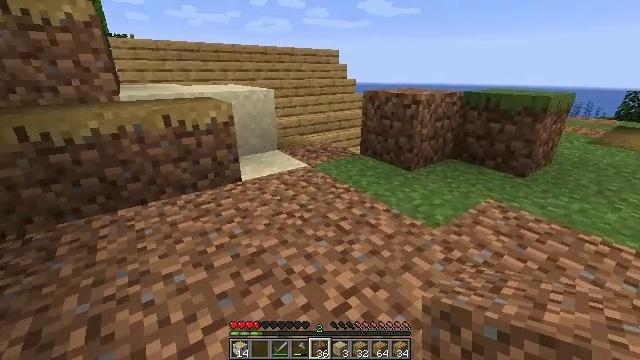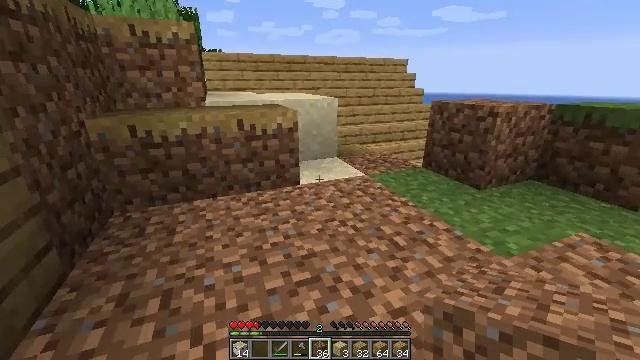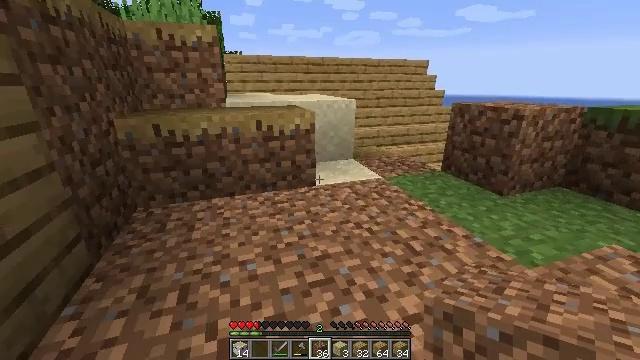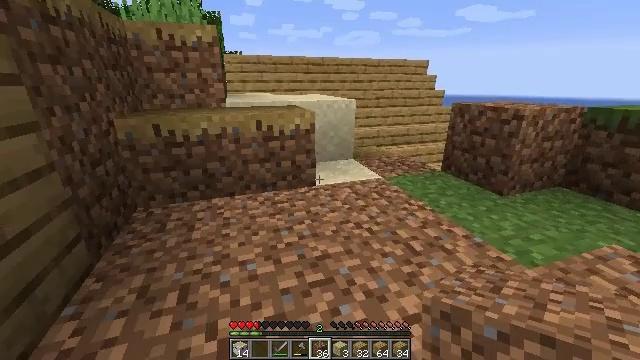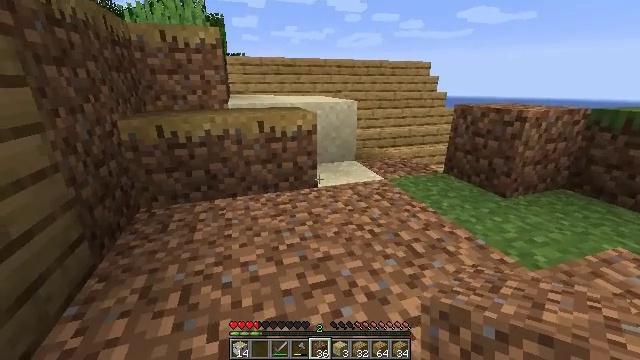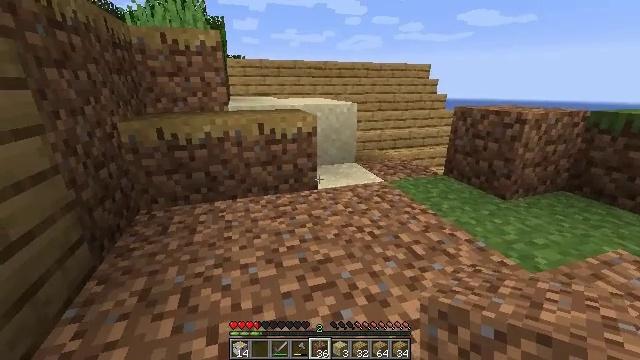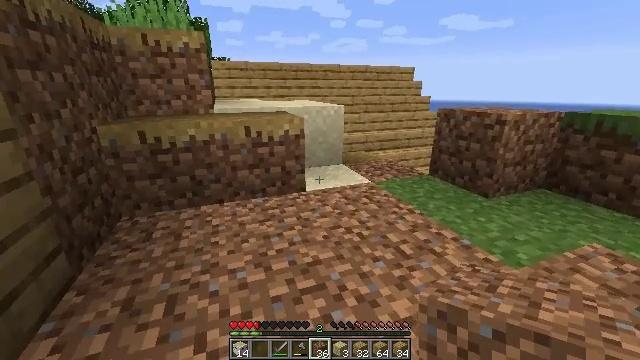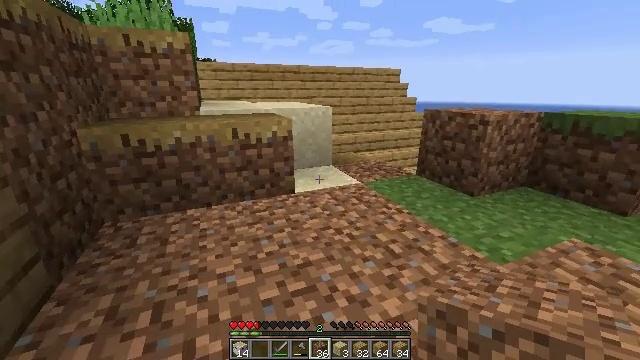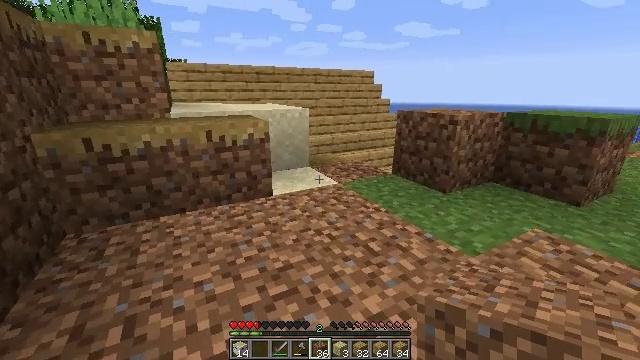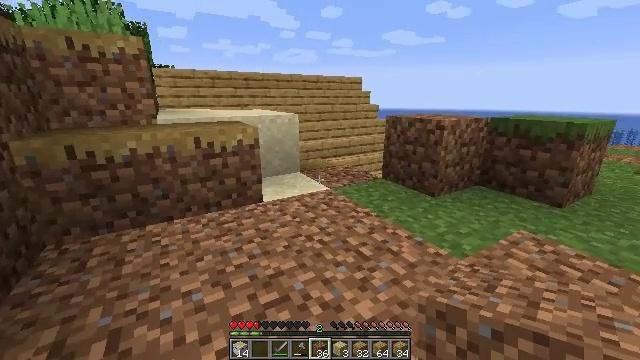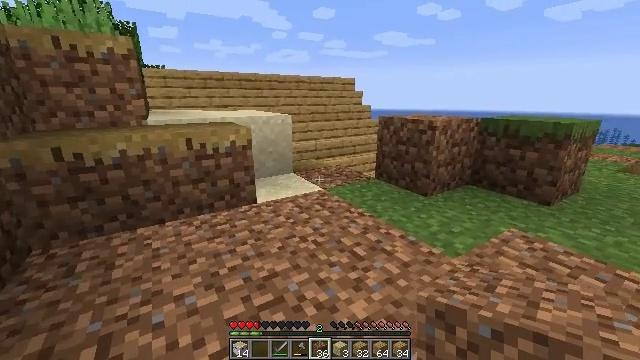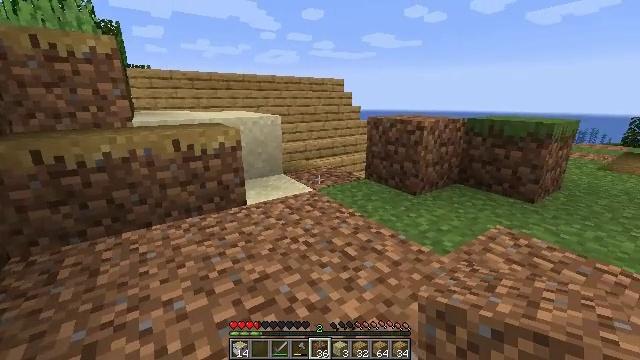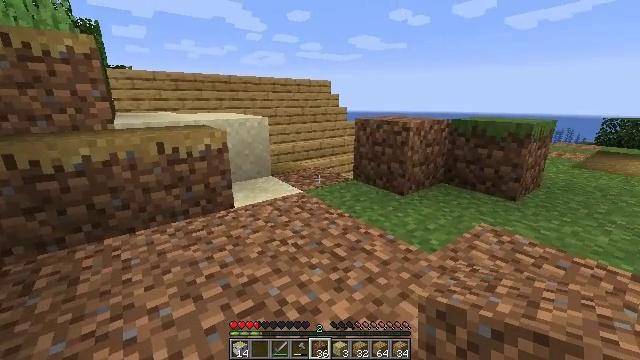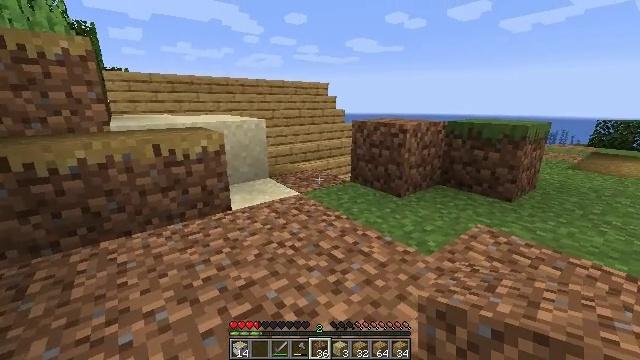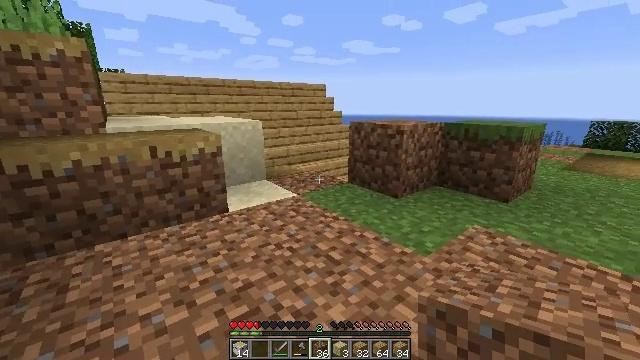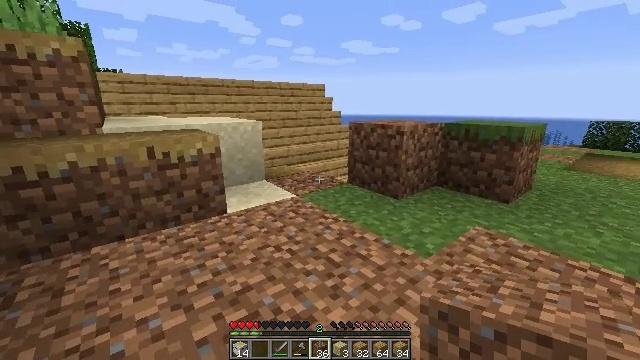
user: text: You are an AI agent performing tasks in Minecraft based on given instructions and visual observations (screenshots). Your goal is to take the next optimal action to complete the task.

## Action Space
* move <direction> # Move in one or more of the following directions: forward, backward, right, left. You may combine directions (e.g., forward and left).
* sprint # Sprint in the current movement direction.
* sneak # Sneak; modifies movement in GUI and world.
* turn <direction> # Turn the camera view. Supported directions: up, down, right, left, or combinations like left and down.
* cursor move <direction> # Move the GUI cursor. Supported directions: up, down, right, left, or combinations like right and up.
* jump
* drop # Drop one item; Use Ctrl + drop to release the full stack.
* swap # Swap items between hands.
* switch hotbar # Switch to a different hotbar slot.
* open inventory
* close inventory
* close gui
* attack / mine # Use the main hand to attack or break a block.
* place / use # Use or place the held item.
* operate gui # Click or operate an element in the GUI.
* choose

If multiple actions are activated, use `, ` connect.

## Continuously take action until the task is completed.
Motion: motion action
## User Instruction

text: Get dirt block.
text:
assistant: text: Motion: sneak, turn left and up
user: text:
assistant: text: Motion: sneak, turn left
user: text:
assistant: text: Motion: sneak
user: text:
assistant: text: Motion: sneak
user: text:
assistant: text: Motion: sneak
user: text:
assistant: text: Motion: sneak, turn right
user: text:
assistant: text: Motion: sneak, turn right
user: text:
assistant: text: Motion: sneak, turn right
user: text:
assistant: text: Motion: sneak, turn right and up
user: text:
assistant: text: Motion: sneak, turn right
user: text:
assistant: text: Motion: sneak, turn right
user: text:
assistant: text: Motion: sneak, turn right
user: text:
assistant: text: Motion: sneak
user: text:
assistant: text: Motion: sneak
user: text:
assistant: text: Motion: move forward, sneak
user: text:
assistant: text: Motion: move forward, sneak
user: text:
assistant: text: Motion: move forward, sneak
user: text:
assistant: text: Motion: move forward, sneak
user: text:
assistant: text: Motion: move forward, sneak
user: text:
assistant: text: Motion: move forward, sneak
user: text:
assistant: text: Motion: move forward, sneak
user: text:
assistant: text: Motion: move forward, sneak
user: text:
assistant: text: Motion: move forward, sneak
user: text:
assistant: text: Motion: move forward, sneak
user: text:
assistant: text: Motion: move forward, sneak, turn down
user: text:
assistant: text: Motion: move forward, sneak
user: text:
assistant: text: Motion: move forward, sneak
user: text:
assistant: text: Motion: move forward, sneak
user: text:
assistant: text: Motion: move forward, sneak
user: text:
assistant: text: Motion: move forward, sneak